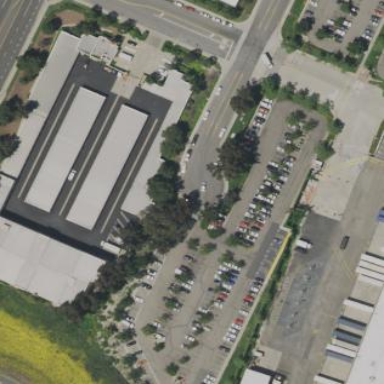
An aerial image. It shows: Self-storage facility in commercial area.